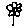
Label: flower